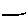
Label: line